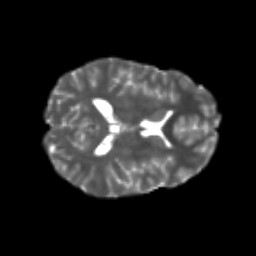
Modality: T2w
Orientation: axial
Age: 21
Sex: female
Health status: healthy
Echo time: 0.074 s